Field crop: maize
Growth stage: 2
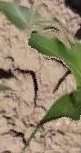
Species: maize